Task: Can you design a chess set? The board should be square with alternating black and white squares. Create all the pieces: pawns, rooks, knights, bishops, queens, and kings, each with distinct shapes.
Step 3903:
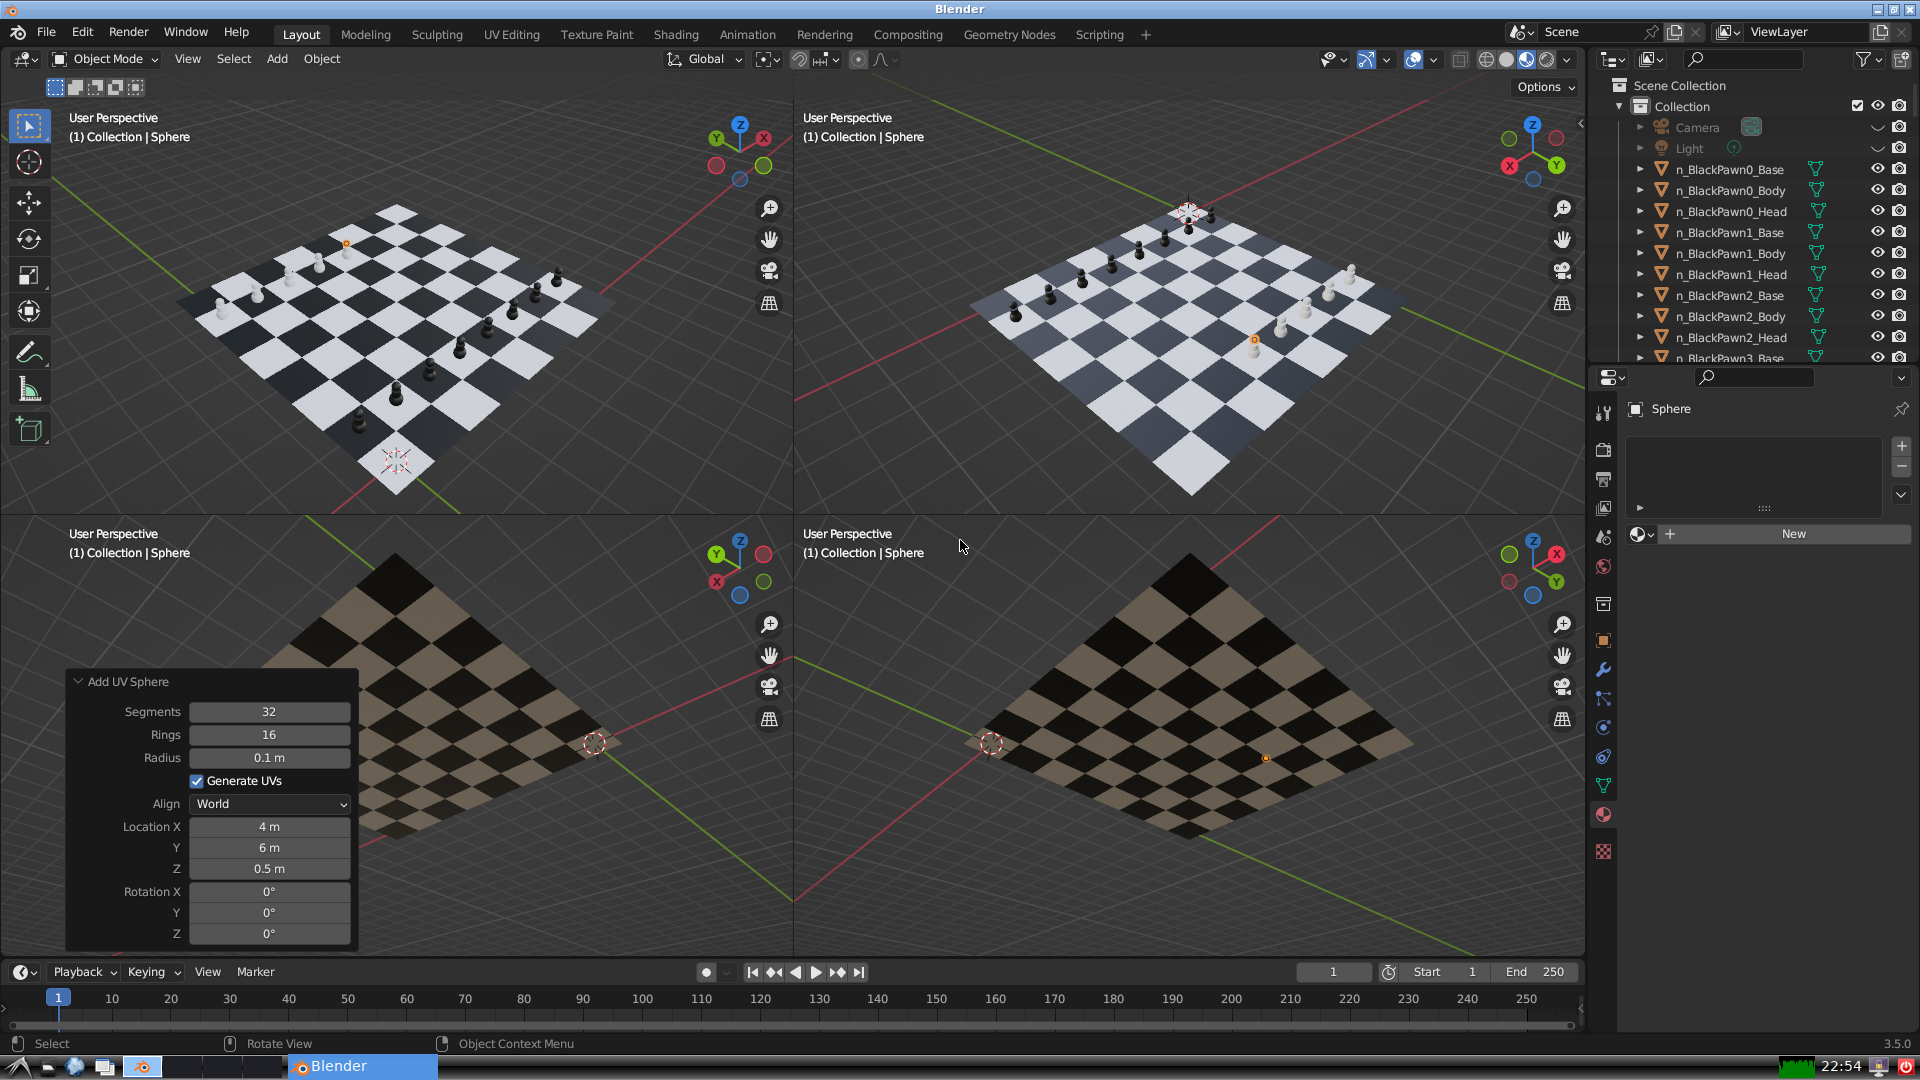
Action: {"key_press": ['Ctrl, Home']}